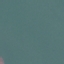
Label: SeaLake